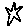
Label: star